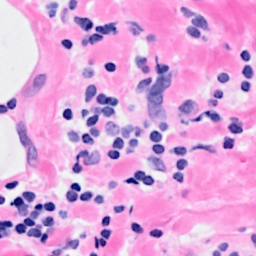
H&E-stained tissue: Breast